Interaction volume radius: 10 \u00c5
Interaction volume height: 15 \u00c5
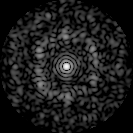
Disorder parameter: 0.7881